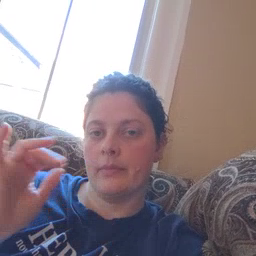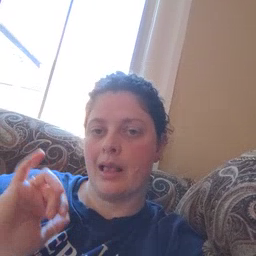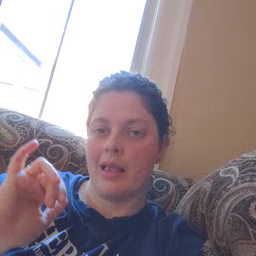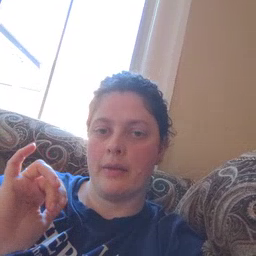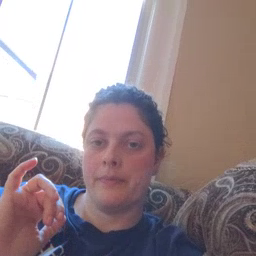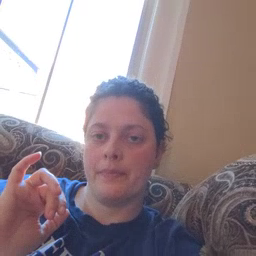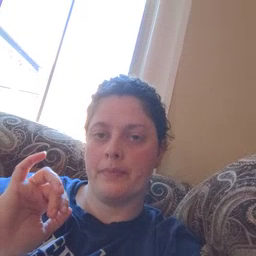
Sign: like